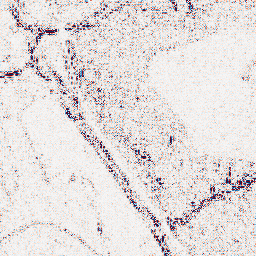
Category: wavelet
Decomposition family: wavelet_reverse_biorthogonal
Decomposition parameters: wavelet: rbio3.5
level: 1
Upsampling method: linear_exact
Upsampling parameters: scale: 2
Upsampling scale: 2